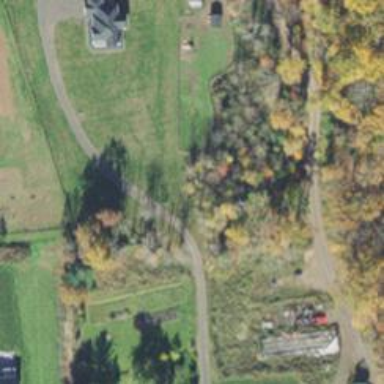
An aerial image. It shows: Driveway leading to service road.